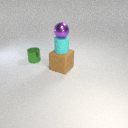
large brown rubber cube in front of small green metal cylinder